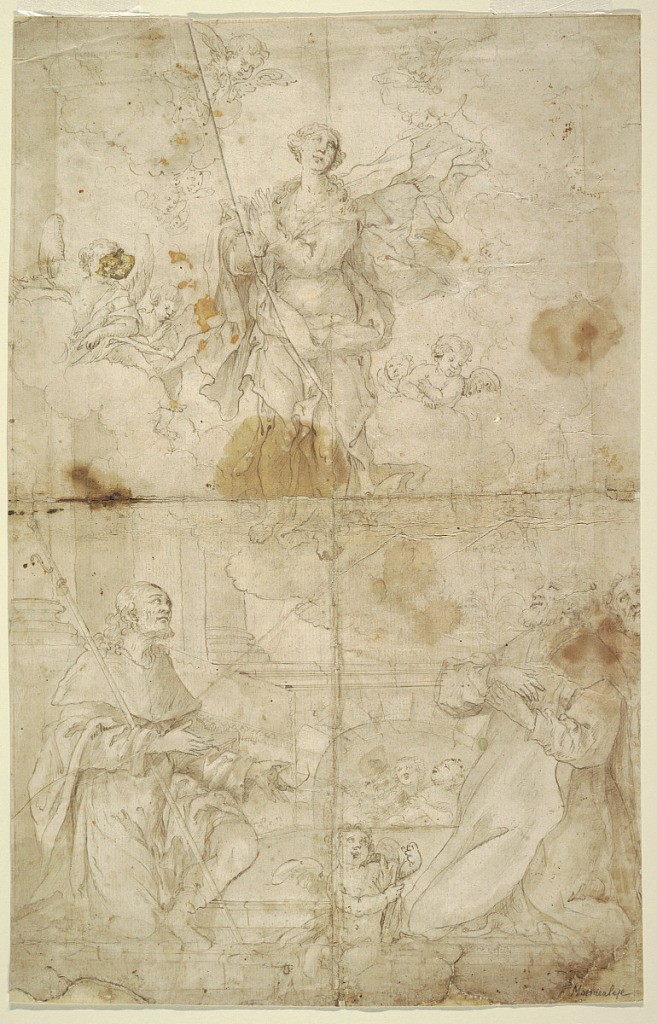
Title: Ascension of the Virgin
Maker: Pietro Novelli, Italian, 1603 - 1647
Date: ca. 1630–40
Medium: Pen and brown ink, brown wash, black chalk Support: paper, white, laid
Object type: Drawing
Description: At top center: The Virgin rises up into the heavens, looking upward with hands clasped, surrounded by winged angels.  Below St.Thomas (?) and other spectators look up at the virgin.  Between the two men an angel is seated holding Mary's girdle wrapped around its arm.